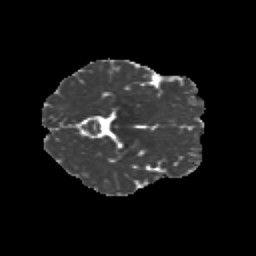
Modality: MD
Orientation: axial
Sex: female
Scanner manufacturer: siemens
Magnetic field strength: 3 T
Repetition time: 5 s
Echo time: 0.071 s